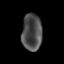
Tissue: lung
Cell type: Epithelial cells
Senescence score: 0.2358
Nuclear area (px): 726
Mean DAPI intensity: 76.373